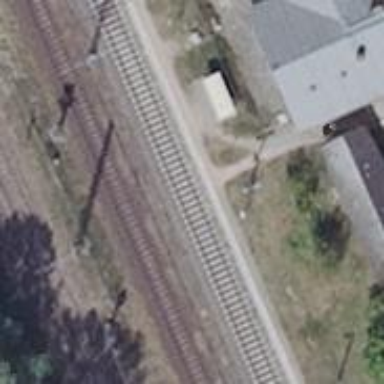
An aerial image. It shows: Platform for public transport at railway station.